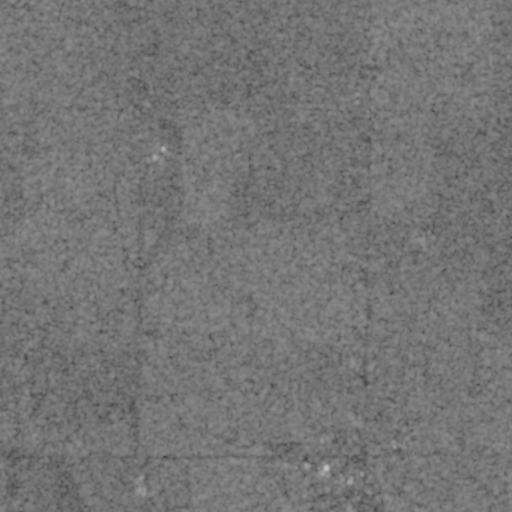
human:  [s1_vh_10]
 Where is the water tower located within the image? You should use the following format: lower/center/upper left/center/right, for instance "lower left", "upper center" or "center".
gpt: The water tower is located in the lower center of the image.
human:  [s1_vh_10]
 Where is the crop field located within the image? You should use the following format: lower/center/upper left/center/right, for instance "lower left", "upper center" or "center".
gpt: There is no crop field in the image.

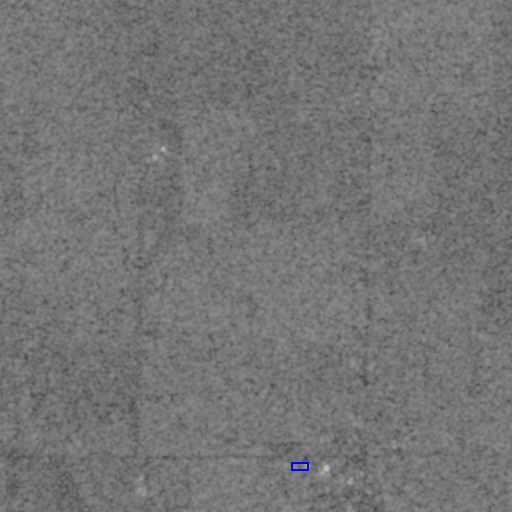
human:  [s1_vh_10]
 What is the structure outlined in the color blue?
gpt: The structure outlined in blue is a building.
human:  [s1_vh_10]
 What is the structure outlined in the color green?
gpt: There is no green outline.